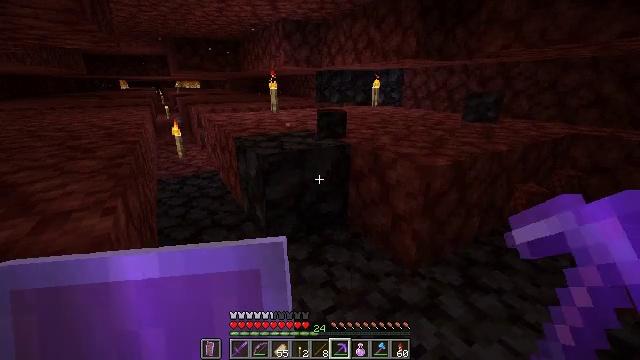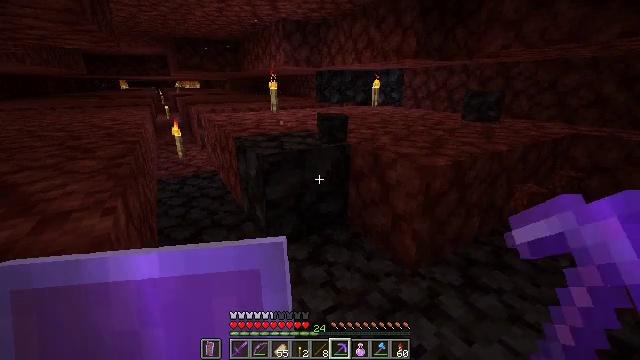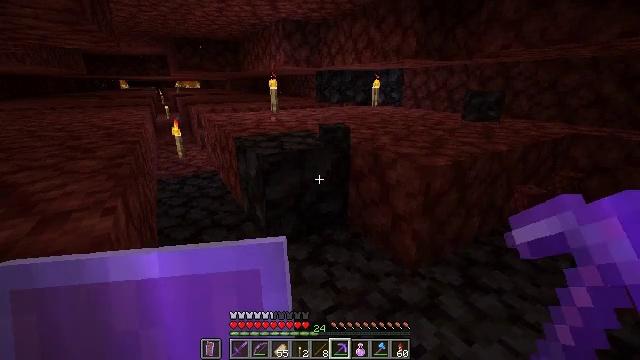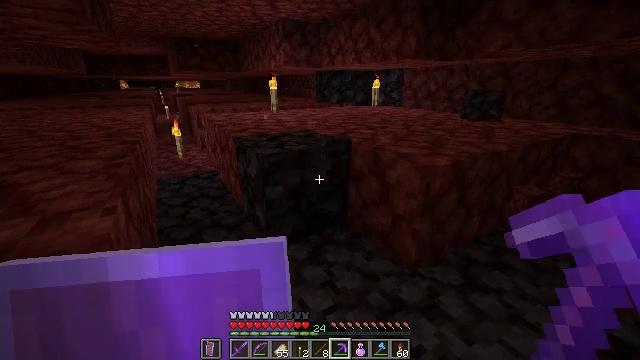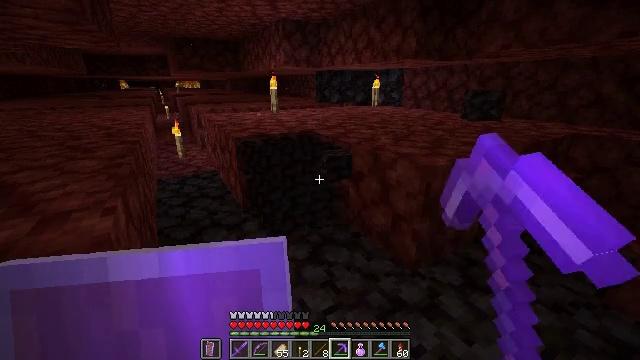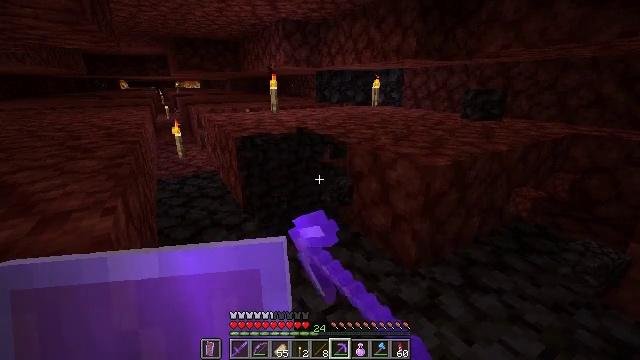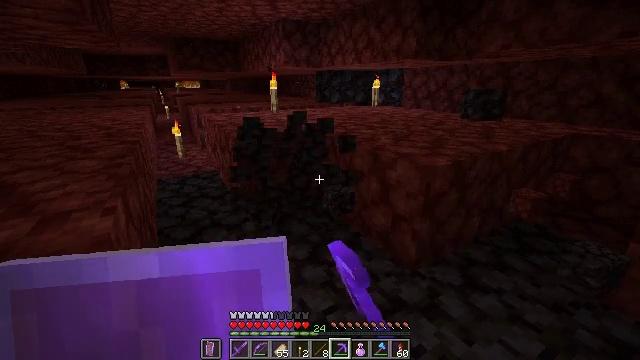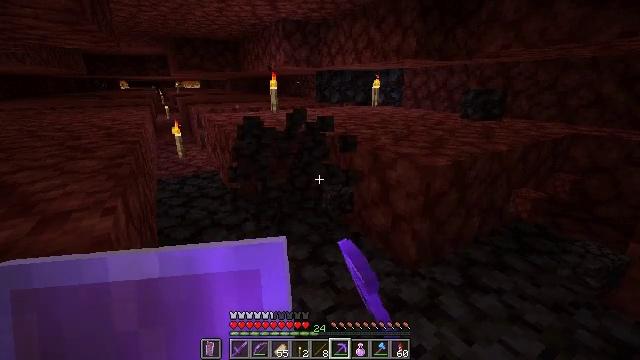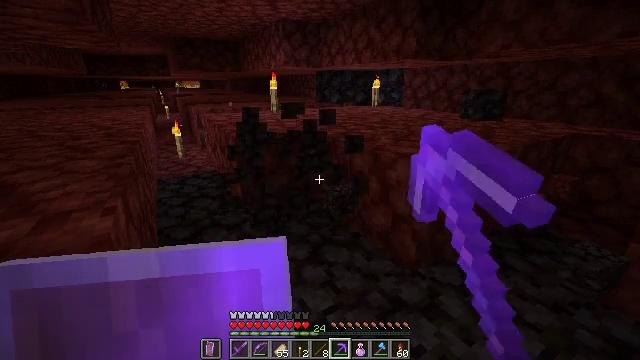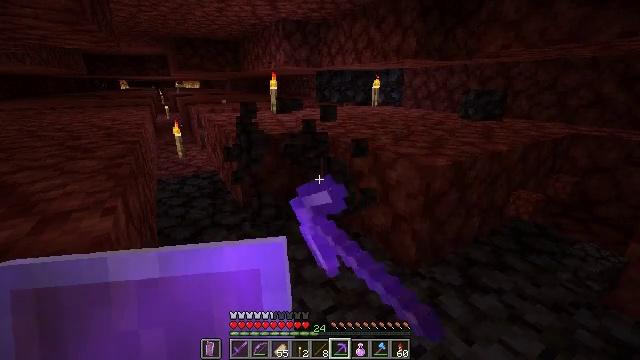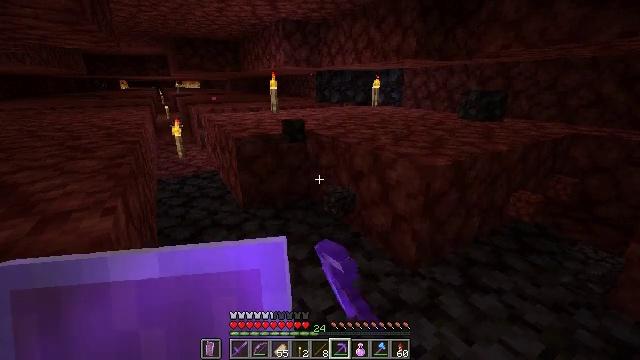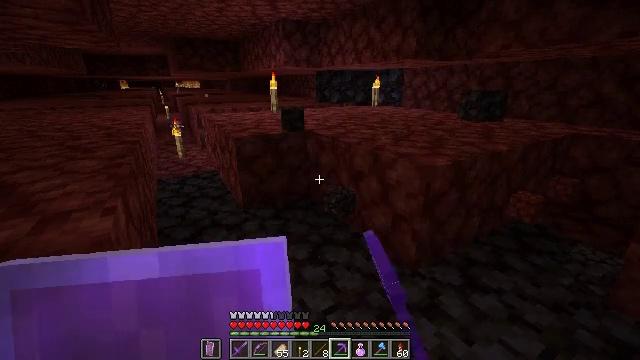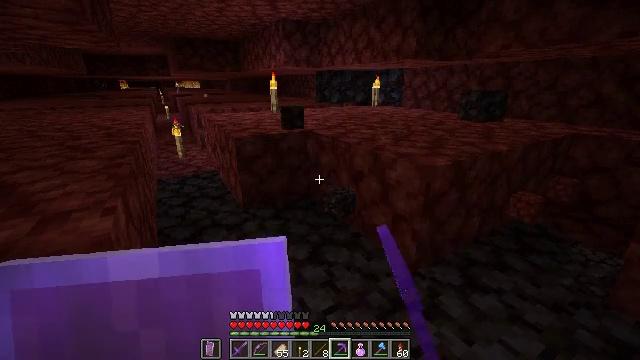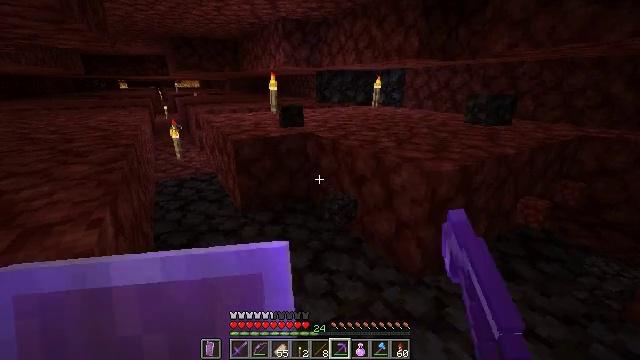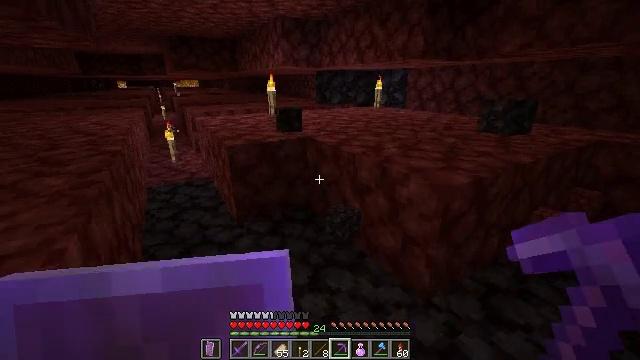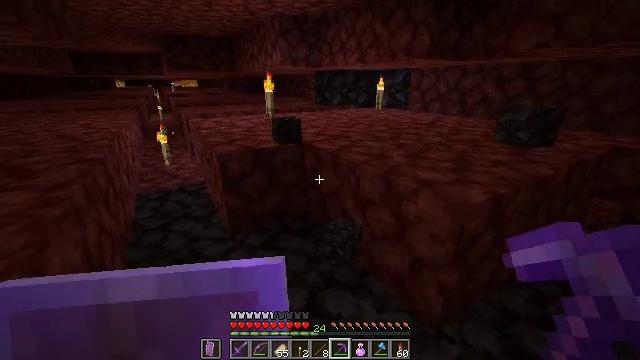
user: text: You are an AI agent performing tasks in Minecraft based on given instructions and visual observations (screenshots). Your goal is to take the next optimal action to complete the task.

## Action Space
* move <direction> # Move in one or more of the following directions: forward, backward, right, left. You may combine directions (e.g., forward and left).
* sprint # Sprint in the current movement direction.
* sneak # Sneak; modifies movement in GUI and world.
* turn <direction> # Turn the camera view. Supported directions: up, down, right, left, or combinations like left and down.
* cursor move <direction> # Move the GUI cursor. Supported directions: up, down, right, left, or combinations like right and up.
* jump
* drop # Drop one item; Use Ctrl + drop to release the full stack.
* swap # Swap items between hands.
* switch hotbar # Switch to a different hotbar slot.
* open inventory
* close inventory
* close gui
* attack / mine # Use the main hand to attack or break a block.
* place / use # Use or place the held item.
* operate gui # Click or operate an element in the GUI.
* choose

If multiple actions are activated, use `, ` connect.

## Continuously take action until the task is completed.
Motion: motion action
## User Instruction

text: Mine blackstone blocks.
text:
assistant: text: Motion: no_op
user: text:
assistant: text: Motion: no_op
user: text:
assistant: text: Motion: attack / mine
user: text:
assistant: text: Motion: attack / mine
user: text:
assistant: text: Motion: attack / mine
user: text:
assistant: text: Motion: attack / mine
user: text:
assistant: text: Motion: attack / mine
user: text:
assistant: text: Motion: attack / mine
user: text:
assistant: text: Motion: no_op
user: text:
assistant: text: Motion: no_op
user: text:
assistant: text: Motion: no_op
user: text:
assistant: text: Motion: move forward
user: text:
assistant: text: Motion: move forward
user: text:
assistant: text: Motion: move forward
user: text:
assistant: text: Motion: move forward
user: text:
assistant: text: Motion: move forward
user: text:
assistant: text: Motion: move forward
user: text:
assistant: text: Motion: move forward
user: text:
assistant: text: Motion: move forward
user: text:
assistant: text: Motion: move forward
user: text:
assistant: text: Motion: move forward
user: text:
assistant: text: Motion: move forward
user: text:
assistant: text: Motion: move forward
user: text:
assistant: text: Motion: move forward, turn right and down
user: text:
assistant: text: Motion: move forward, turn right
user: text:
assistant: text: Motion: move forward, turn right
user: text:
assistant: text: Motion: move forward and move right, turn right
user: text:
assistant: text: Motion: move forward and move right
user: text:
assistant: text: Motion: move forward and move right
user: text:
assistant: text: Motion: move forward and move right